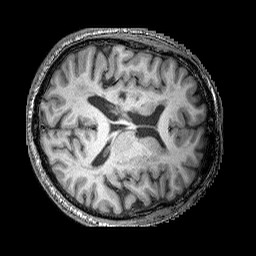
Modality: T1w
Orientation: axial
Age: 56
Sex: male
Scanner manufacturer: siemens
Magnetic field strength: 3 T
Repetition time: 2.25 s
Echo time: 0.00415 s